Question: I have deployed an ASP.NET MVC 4 application to a new site I have created in IIS 7.5, which I have bound to port 8080. I can reach it by navigating to <URL>.
I have added a Virtual Directory under my website, which points to "'C:\inetput\wwwroot\MyWebsite\'". However, when I navigate to <URL>, I am presented with a configuration error:
> "It is an error to use a section registered as
allowDefinition='MachineToApplication' beyond application level. This
error can be caused by a virtual directory not being configured as an
application in IIS."
Here is what my IIS hierarchy looks like (this is a demo since I have no internet access on the server I am working on).

I have two questions:
1. Why am I getting this error?
2. Is this the best way to go about achieving what I want? It seems messy to have the list of files and folders underneath the website and then again underneath the Virtual Directory. If there is better practice then please tell!
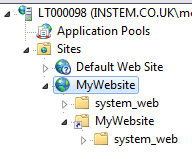
Answer: Virtual Directories cannot execute scripts, reason why you are getting that error. You need to make your MyWebsite folder an Application. Also, you don't necessarily create a separate website for your website, you can use the Default Web Site and create an application MyWebsite in there (it might be less confusing maybe?).